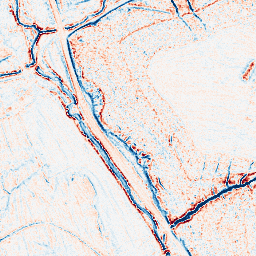
Category: edge_preserving
Decomposition family: anisotropic_diffusion
Decomposition parameters: iterations: 20
kappa: 30
gamma: 0.05
Upsampling method: sinc_hamming
Upsampling parameters: scale: 4
kernel_size: 8
Upsampling scale: 4